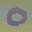
Label: 0